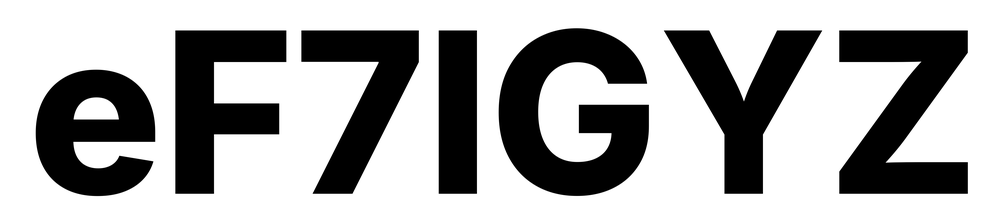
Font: Inter_ExtraBold